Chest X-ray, AP view. Patient: 70 years old, sex M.
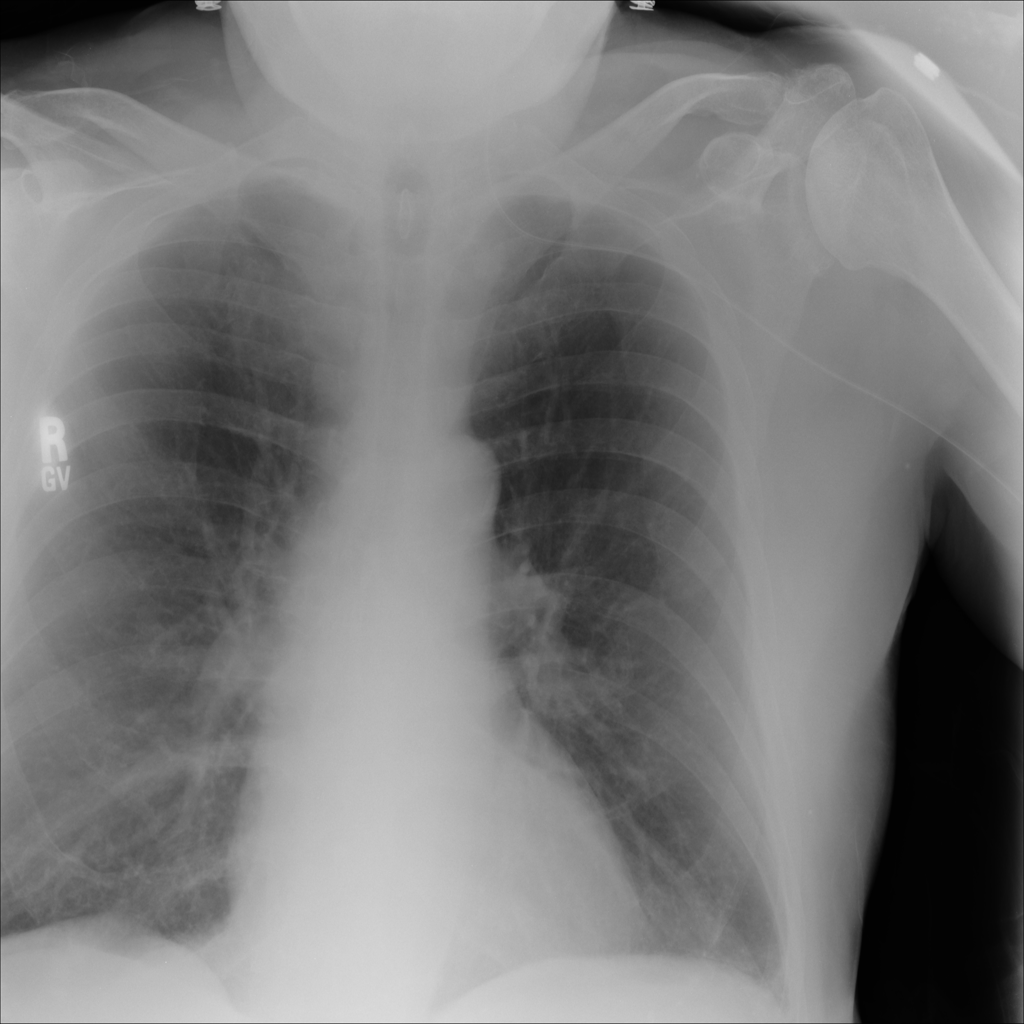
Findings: No Finding